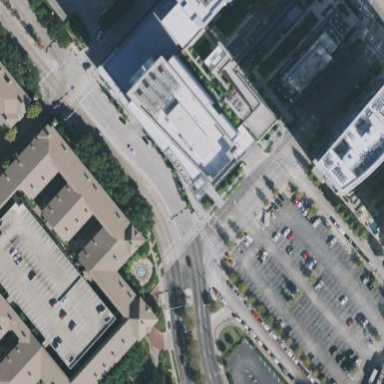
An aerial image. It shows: Office building.